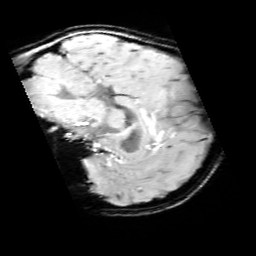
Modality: SWI
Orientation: sagittal
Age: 9
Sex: male
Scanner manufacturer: siemens
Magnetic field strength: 3 T
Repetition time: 0.027 s
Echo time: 0.02 s